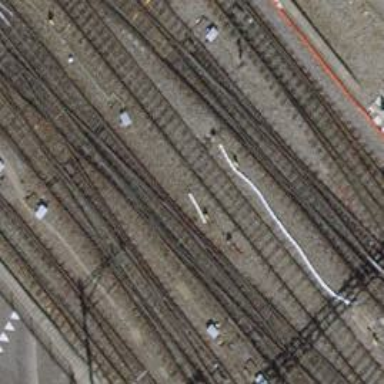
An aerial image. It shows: Single-track electrified railway siding with contact line.